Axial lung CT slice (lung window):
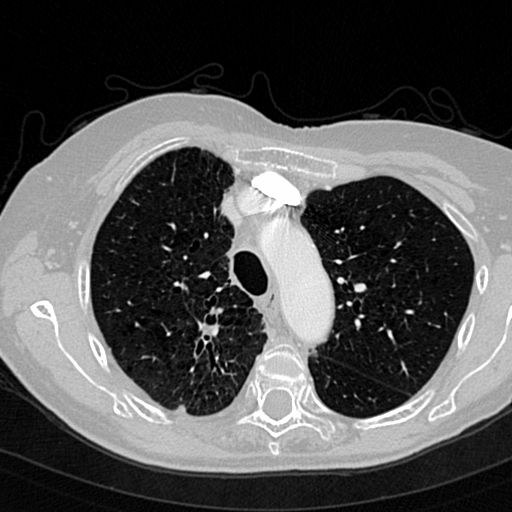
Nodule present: no